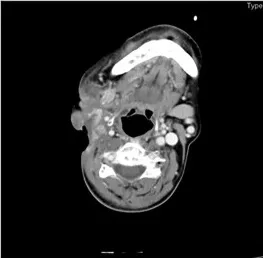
The serial CT images of the patient before and after treatment with radiotherapy and tislelizumab immunotherapy. (D) CT image of the right neck lymph node in March 2022. It showed the tumor shrank.
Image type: radiology (ct)